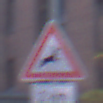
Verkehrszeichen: WildwechselLinks
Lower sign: Entfernungsangaben2
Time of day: SunriseSunset
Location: Outdoor (Urban)
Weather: Clear
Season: NotSpecified
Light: Natural